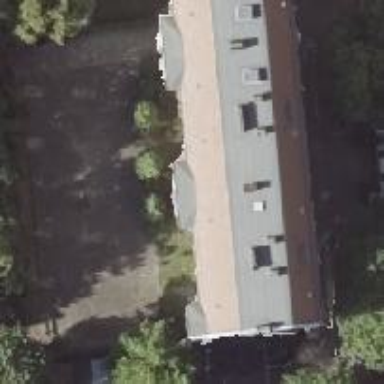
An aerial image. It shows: Apartment building with double saltbox roof shape.